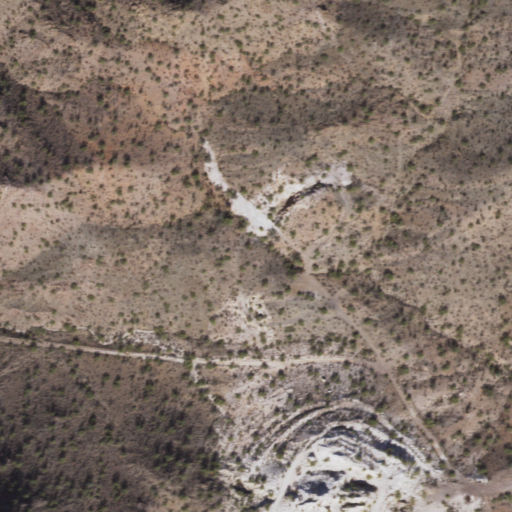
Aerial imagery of mountain in Arizona named Chico Shunie Hills containing only shrub